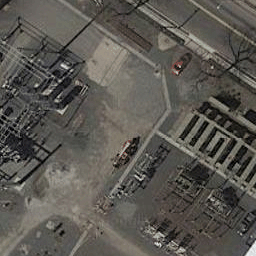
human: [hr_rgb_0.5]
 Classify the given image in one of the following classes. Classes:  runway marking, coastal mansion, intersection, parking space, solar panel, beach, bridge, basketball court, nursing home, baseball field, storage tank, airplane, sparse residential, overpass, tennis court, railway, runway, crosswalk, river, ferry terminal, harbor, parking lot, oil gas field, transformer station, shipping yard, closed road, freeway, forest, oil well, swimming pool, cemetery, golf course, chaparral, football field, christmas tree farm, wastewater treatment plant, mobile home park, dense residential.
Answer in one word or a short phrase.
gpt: transformer station